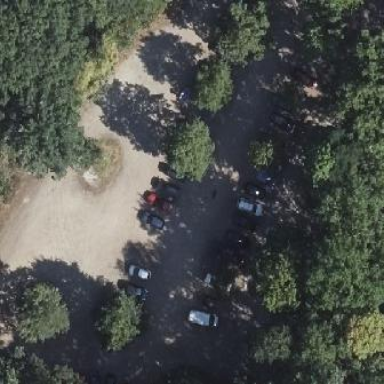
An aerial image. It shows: Parking area with gravel surface.